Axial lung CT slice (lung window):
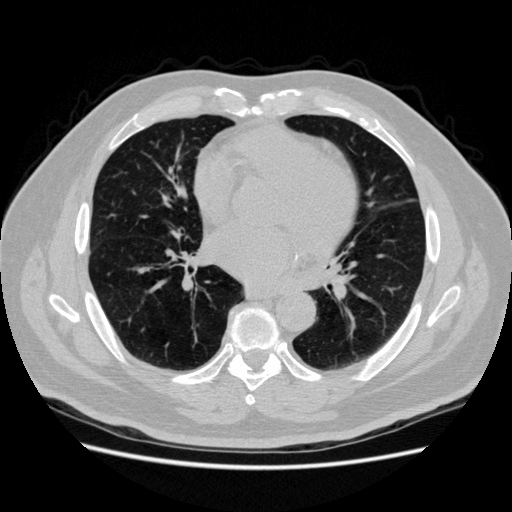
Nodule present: no